Question: I am building a Java app. This app operates as a sterotypical "paint" app where you can select a color and draw on the canvas. Except... I will have an array of circles distributed on top of the canvas. I want these circles to immediately change color if, when the user is drawing and the mouse gets within X (10) pixels of the circle (where X is the width of the line drawn divided by 2).
In the following picture example, the user started drawing with RED. This is the moment the red touches the circle in which I need the circle's fill to become that red color

Here's my code. I have a canvas that is part of a group. I also created a circle node and made that part of the group. I suppose I need to somehow create a mouse event that will trigger when the user is drawing near each circle. I will eventually have many circles on the canvas but I'm starting out with only 1 for testing purposes.
'''
package paintingcircles;
import javafx.event.EventHandler;
import javafx.scene.Group;
import javafx.scene.Scene;
import javafx.scene.canvas.Canvas;
import javafx.scene.canvas.GraphicsContext;
import javafx.scene.control.ColorPicker;
import javafx.scene.input.MouseEvent;
import javafx.scene.layout.VBox;
import javafx.scene.paint.Color;
import javafx.scene.shape.Circle;
public class LayerController {
private ColorPicker colorPicker;
private Group root;
private Group canvasGroup;
private Canvas canvas1;
private GraphicsContext gc1;
// Reference to the main application
private MainApp mainApp;
/**
* Is called by the main application to give a reference back to itself.
*
* @param mainApp
*/
public void setMainApp(MainApp mainApp) {
this.mainApp = mainApp;
//get data from main app if necessary
}
public void initialize(){
createLayers();
handleLayers();
createCircles();
}
private void createLayers(){
canvas1 = new Canvas(400, 400);
// Obtain Graphics Context
gc1 = canvas1.getGraphicsContext2D();
initDraw(gc1);
//create root group
Group root = new Group();
canvasGroup = new Group();
canvasGroup.getChildren().add(canvas1);
//add nodes to the root group
VBox vBox = new VBox(); //lays out children in a vertical box
vBox.getChildren().addAll(colorPicker, canvasGroup);
root.getChildren().add(vBox);
Scene scene = new Scene(root, 400, 425);
mainApp.getPrimaryStage().setTitle("Painting Circles");
mainApp.getPrimaryStage().setScene(scene);
mainApp.getPrimaryStage().show();
}
private void initDraw(GraphicsContext gc){
colorPicker = new ColorPicker();
double canvasWidth = gc.getCanvas().getWidth();
double canvasHeight = gc.getCanvas().getHeight();
gc.setFill(Color.LIGHTGRAY);
gc.setStroke(Color.BLACK);
gc.setLineWidth(10);
gc.fill();
gc.strokeRect(
0, //x of the upper left corner
0, //y of the upper left corner
canvasWidth, //width of the rectangle
canvasHeight); //height of the rectangle
gc.setFill(colorPicker.getValue());
gc.setStroke(colorPicker.getValue());
gc.setLineWidth(1);
}
private void handleLayers(){
canvas1.addEventHandler(MouseEvent.MOUSE_PRESSED,
new EventHandler<MouseEvent>(){
@Override
public void handle(MouseEvent event) {
gc1.beginPath();
gc1.setLineWidth(20);
gc1.moveTo(event.getX(), event.getY());
gc1.setStroke(colorPicker.getValue());
gc1.strokeRoundRect(event.getX(), event.getY(), 10, 10, 10, 10);
}
});
canvas1.addEventHandler(MouseEvent.MOUSE_DRAGGED,
new EventHandler<MouseEvent>(){
@Override
public void handle(MouseEvent event) {
//TODO: Smooth out the mouse_dragged drawing
gc1.lineTo(event.getX(), event.getY());
gc1.setLineWidth(20);
gc1.setStroke(colorPicker.getValue());
gc1.stroke();
}
});
canvas1.addEventHandler(MouseEvent.MOUSE_RELEASED,
new EventHandler<MouseEvent>(){
@Override
public void handle(MouseEvent event) {
}
});
}
private void createCircles(){
Circle c = new Circle();
c.setCenterX(100.0f);
c.setCenterY(100.0f);
c.setRadius(25);
c.setStrokeWidth(5);
c.setStroke(Color.BLUE);
c.setFill(Color.TRANSPARENT);
canvasGroup.getChildren().add(c);
/*This is my attempt at creating a mouse event that will trigger when
*the user drags the mouse near the circle with the idea that it will
*eventually color the circle. This didn't work...
*/
c.addEventHandler(MouseEvent.ANY, new EventHandler<MouseEvent>(){
@Override
public void handle(MouseEvent event) {
gc1.setLineWidth(20);
gc1.setStroke(Color.GREEN);
gc1.strokeRoundRect(event.getX(), event.getY(), 10, 10, 10, 10);
}
});
}
}
'''
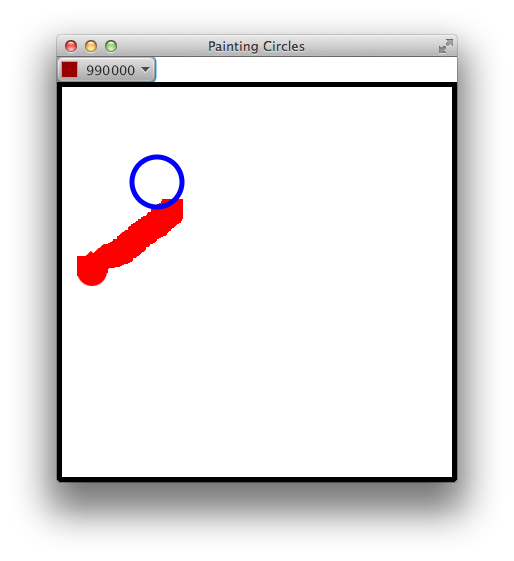
Answer: I think I figured it out... I needed to capture the "Mouse_Drag_Over" event after calling "startFullDrag()".
'''
canvas1.addEventHandler(MouseEvent.DRAG_DETECTED,
new EventHandler<MouseEvent>(){
@Override
public void handle(MouseEvent event) {
canvas1.startFullDrag();
}
});
c.addEventHandler(MouseDragEvent.MOUSE_DRAG_OVER, new EventHandler<MouseDragEvent>(){
@Override
public void handle(MouseDragEvent event) {
c.setFill(colorPicker.getValue());
}
});
'''